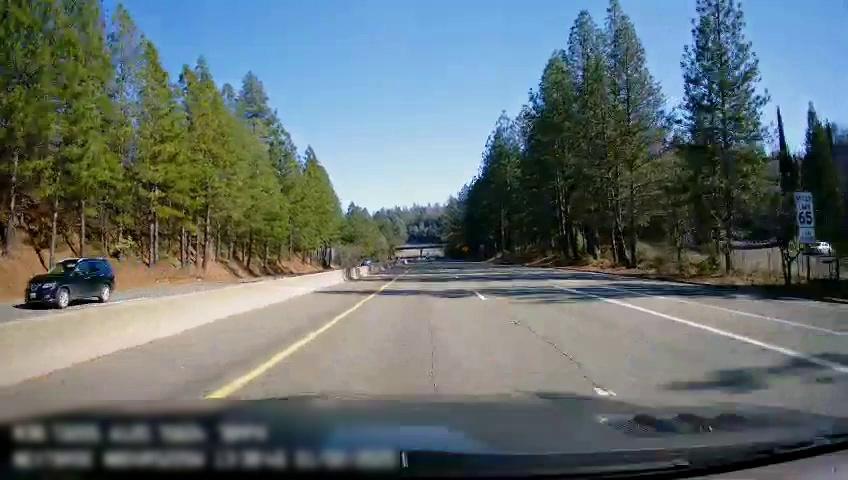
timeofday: Day
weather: Sunny
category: Drivable Space
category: Drivable Space
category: Vehicles | SUV
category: Lanes | Current Lane
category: Lanes | Current Lane
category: Lanes | Alternate Lane
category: Lanes | Alternate Lane
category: Traffic | Signs
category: Traffic | Signs